Field crop: tomato
Growth stage: 2
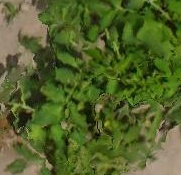
Species: tomato